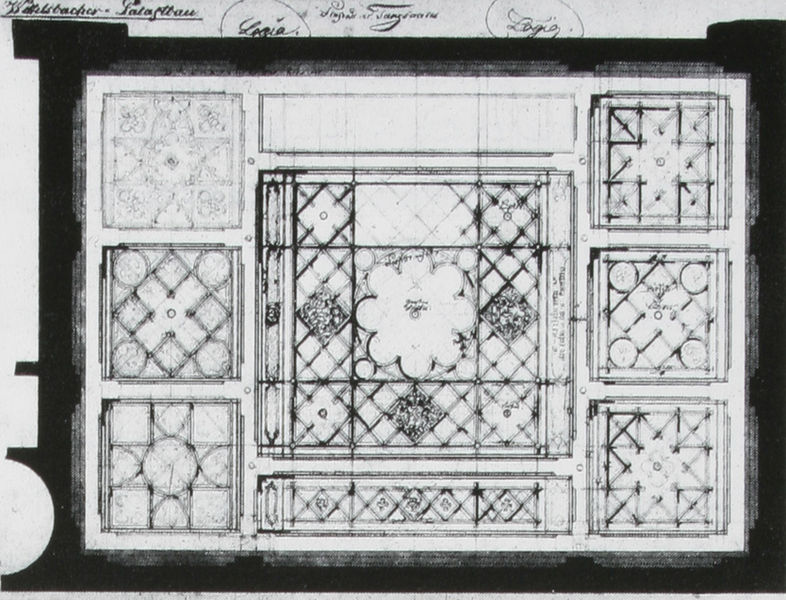
Titel: Wittelsbacher Palast, München, Plafond des Tanzsaales
Künstler: Friedrich von Gärtner
Standort: München
Institution: Architekturmuseum der Technischen Universität
Schlagwörter: weiß, bäume, blumen, fenster, glas, grau, raum, schmuck, schwarz, skizze, zeichnung, anlage, eis, muster, architektur, barock, rahmen, tischdecke, gitter, kirche, wege, boden, decke, pflanzen, brunnen, kreis, garten, schrift, fassade, studie, mauer, formen, grafik, graphik, linien, floral, ornamente, verzierung, karos, wohnhaus, gewölbe, buch, kreuz, rechteck, palast, stern, scheibe, sterne, titel, schwarzweiß, kreise, überschrift, entwurf, bleiglas, quadrate, geometrisch, raute, rauten, kreuzrippengewölbe, kreuze, rosette, salat, beet, beete, gewächshaus, plan, weißw, kassetten, entwurfszeichnung, textil, geometrie, quadrat, viereck, verzierungen, englisch, handschrift, raster, anordnung, legende, basilika, quadratisch, grundriss, kleeblatt, maßwerk, pfade, blei, aufteilung, gartenanlage, kästen, palastbau, lage, schmiedekunst, parkt, zaungitter, salatbau, notzien, ronament, wittelsbacher palastbau, ziergitter, innovativ